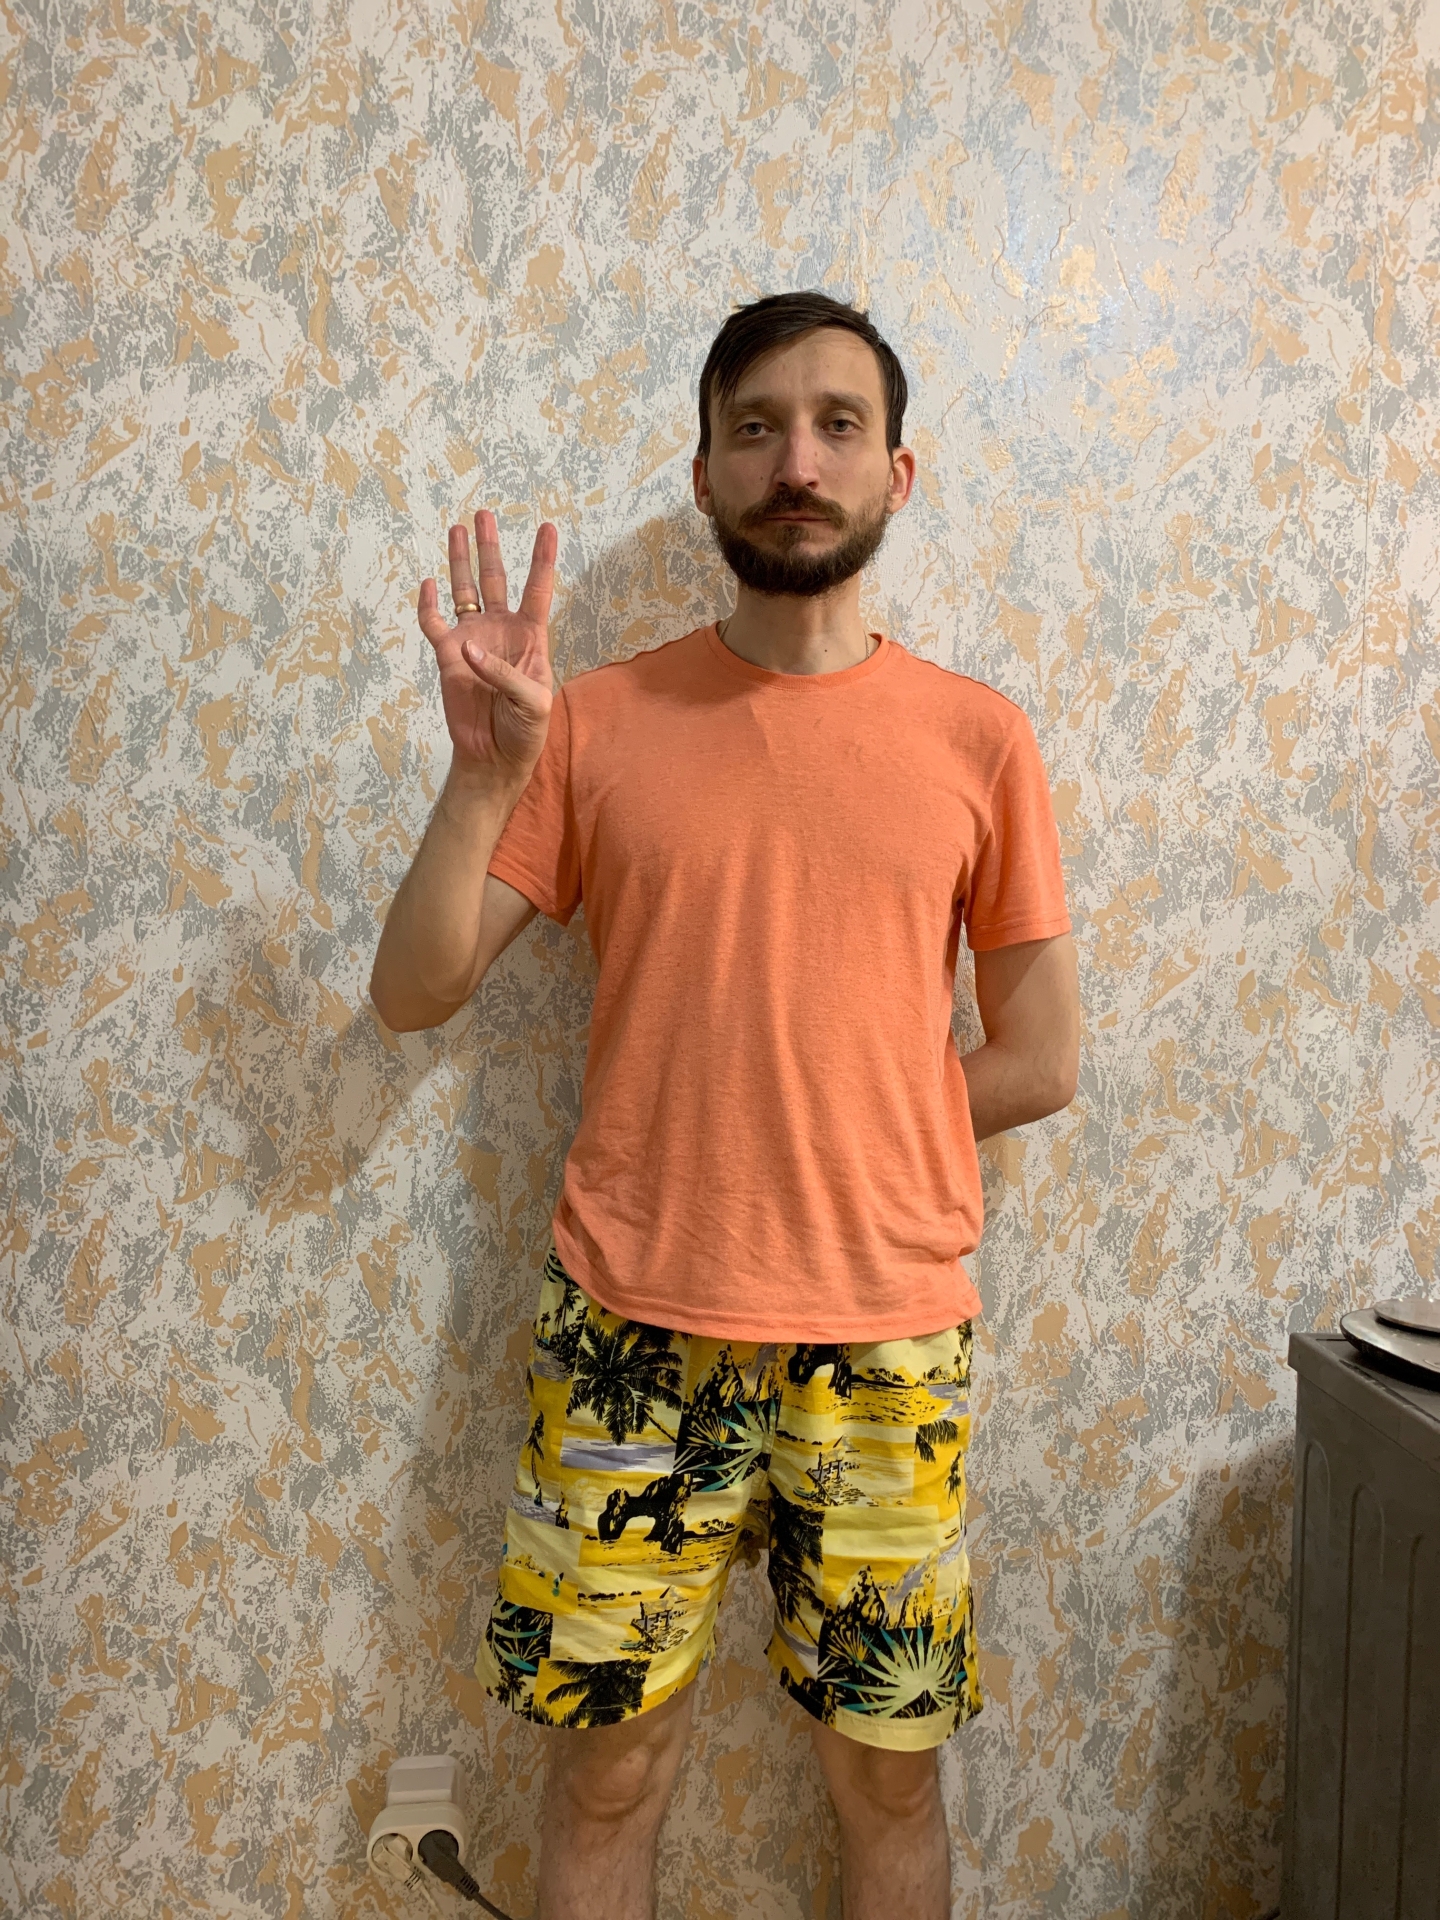
Label: clear